Question: I have simple model with a "BaseEntity" and a derived "Fund" entity.
When I try to insert a new fund:
'''
HybridModelContainer container = new HybridModelContainer();
//Create new Fund
Fund fund = new Fund();
fund.Id = Guid.NewGuid();
fund.DateCreated = DateTime.Now;
fund.Name = "Fund 1";
fund.Number = 1;
container.BaseEntities.AddObject(fund);
container.SaveChanges();
'''
I get the following error:
> "Cannot insert the value NULL into column 'Id', table 'HybridData.dbo.BaseEntities'; column does not allow nulls. INSERT fails.
The statement has been terminated."
It seems that the ID assigned to the fund entity is not inserted into the BaseEntity table. Why not?
I did this "model first". If I design the database first, and create the model from it, everything works fine....But I need model first!

Also...why isn't there an 'ObjectSet' for "'Funds'" in my 'DataContext' (i.e., 'container.Funds')? Thanks in advance for your help!
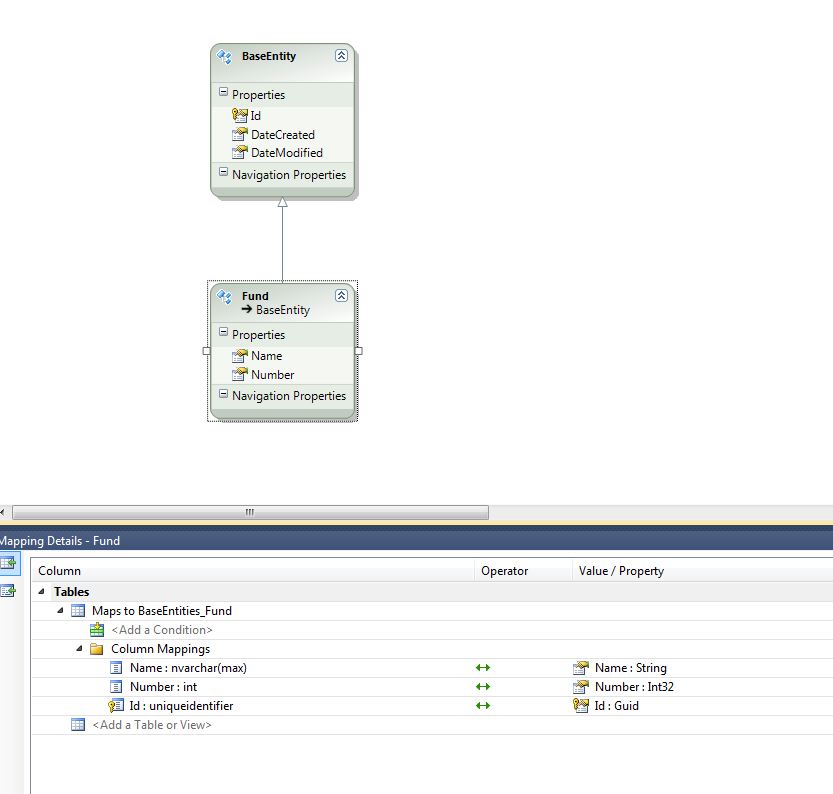
Answer: I can only answer for the second part of your question: "Also...why isn't there an ObjectSet for "Funds" in my DataContext (i.e., container.Funds)?"
It's normal that the ObjectContext has only an ObjectSet of the base class in your class hierarchy. There isn't really a need for an ObjectSet of the derived classes. For adding and deleting derived objects to/from the ObjectContext you can just use the 'AddObject' and 'DeleteObject' methods of the 'ObjectSet<BaseEntity>' / 'BaseEntities' as you already did in your example.
For querying derived objects you can leverage the 'OfType' method of the ObjectSet. It returns an ObjectQuery of the derived type where you can build further queries upon:
'''
ObjectQuery<Fund> query = container.BaseEntities.OfType<Fund>();
'''
(The first part of your question sounds like a mapping error between the storage and the conceptual model. It might have a better cif you could show the relevant parts of your edmx file.)
I've created your example with Model-first in VS2010 and I could reproduce your issue. The problem seems to be related to the fact that the primary key in your model isn't an 'Int32' but a 'Guid'. When you add a new Entity to the Model the designer always proposes an 'Int32' as primary key with 'StoreGeneratedPattern' set to 'Identity'.
If you change now the type of the key in the model designer from 'Int32' to 'Guid' but leave the 'StoreGeneratedPattern' unchanged being 'Identity', the DDL creates a database in SQL Server with 'Id' set to type 'uniqueidentifier' but Identity specification for that column is "No".
So, when EF sends an INSERT command to the DB it "thinks" from the model definition the primary will be autogenerated in the DB and doesn't send the Guid to the DB which you have assigned in code. But the DB doesn't create the key, resulting in a NULL value for the key. Hence the error we get.
Solution: Set in the model designer for the 'Id' property of 'BaseEntity' the 'StoreGeneratedPattern' to 'None'. For me it worked then. Of course, you are responsible then to always assign a Guid to 'Id' before you add a new object to the ObjectSet, but that seems to be what you want anyway.